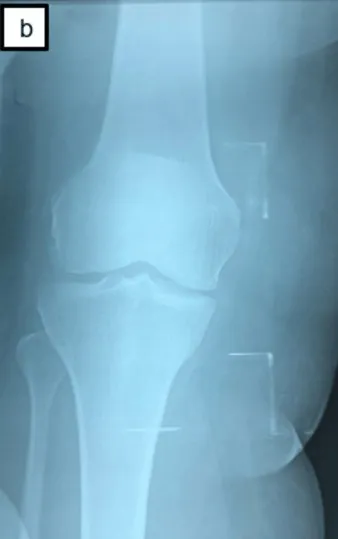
Front view ) shows no bone damage.
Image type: radiology (x_ray)